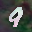
Label: 9